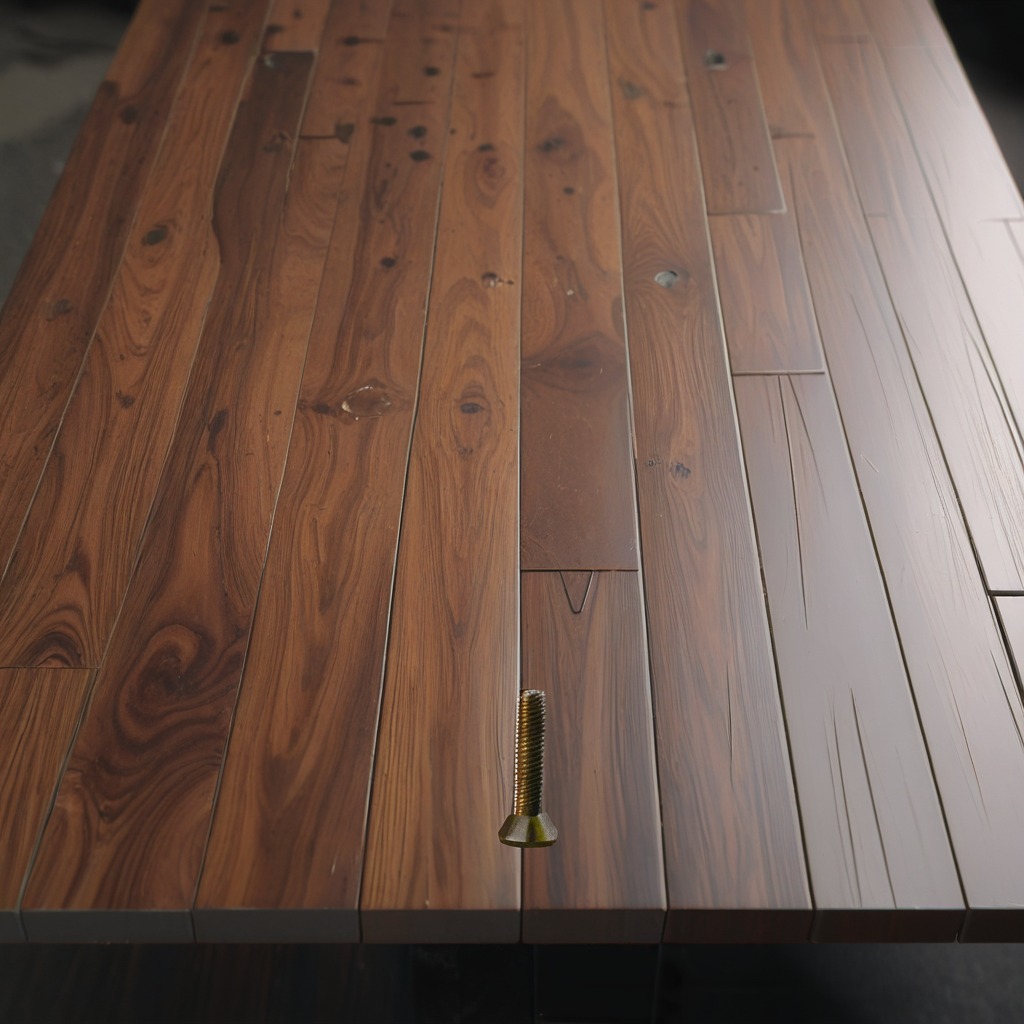
A metal screw is lying on the oil-spilled wooden table in a vintage motorcycle garage.